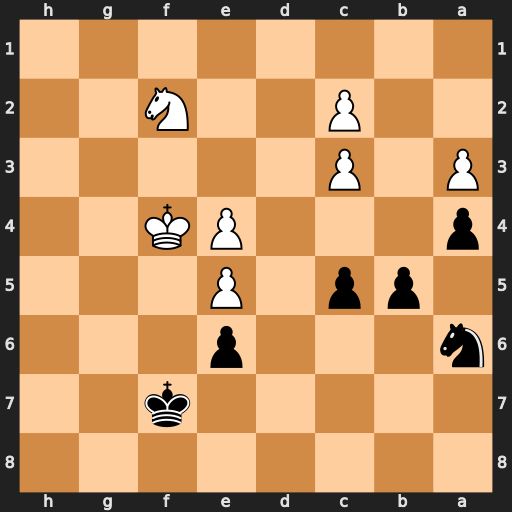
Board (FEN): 8/5k2/n3p3/1pp1P3/p3PK2/P1P5/2P2N2/8
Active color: b
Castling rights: -
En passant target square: -
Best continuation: b4 Nd3 bxa3